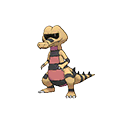
Pok\u00e9mon: krokorok